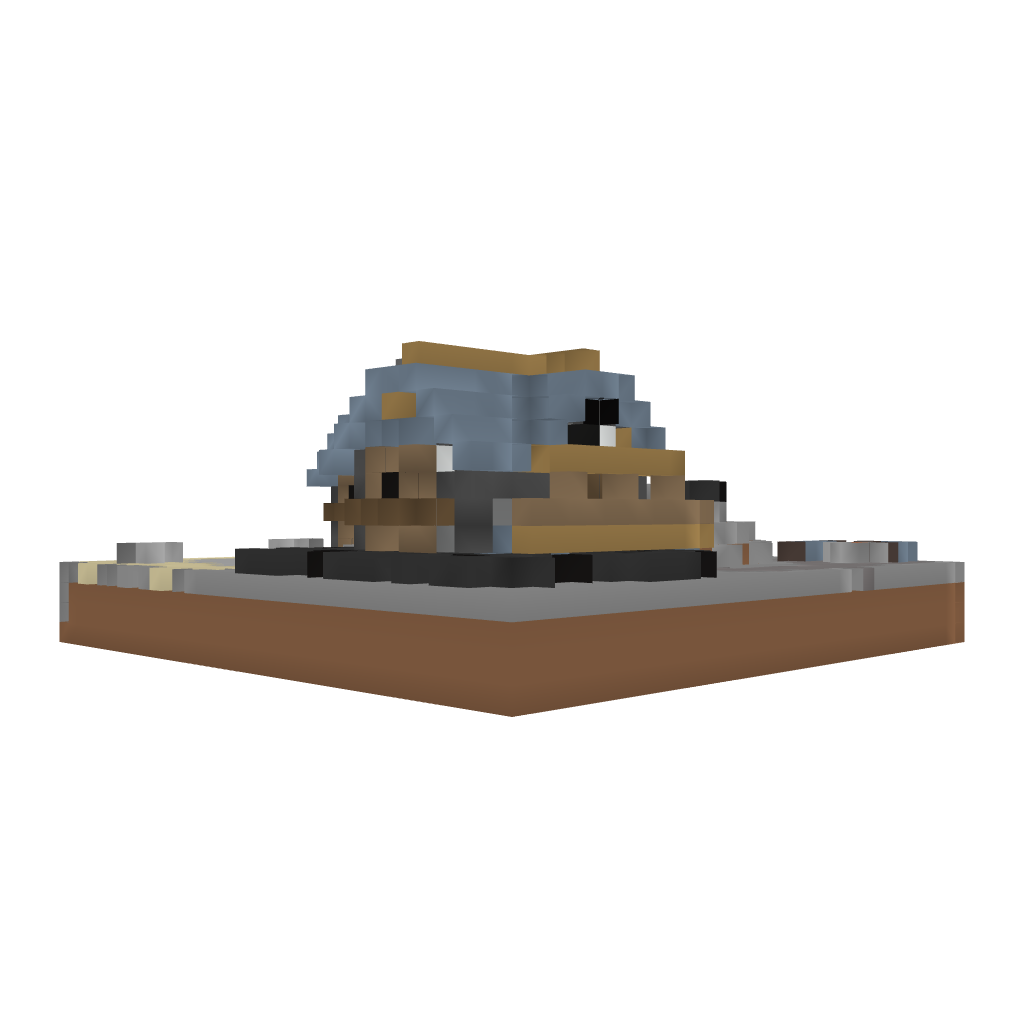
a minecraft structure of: Bungalow Oasis